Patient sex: M
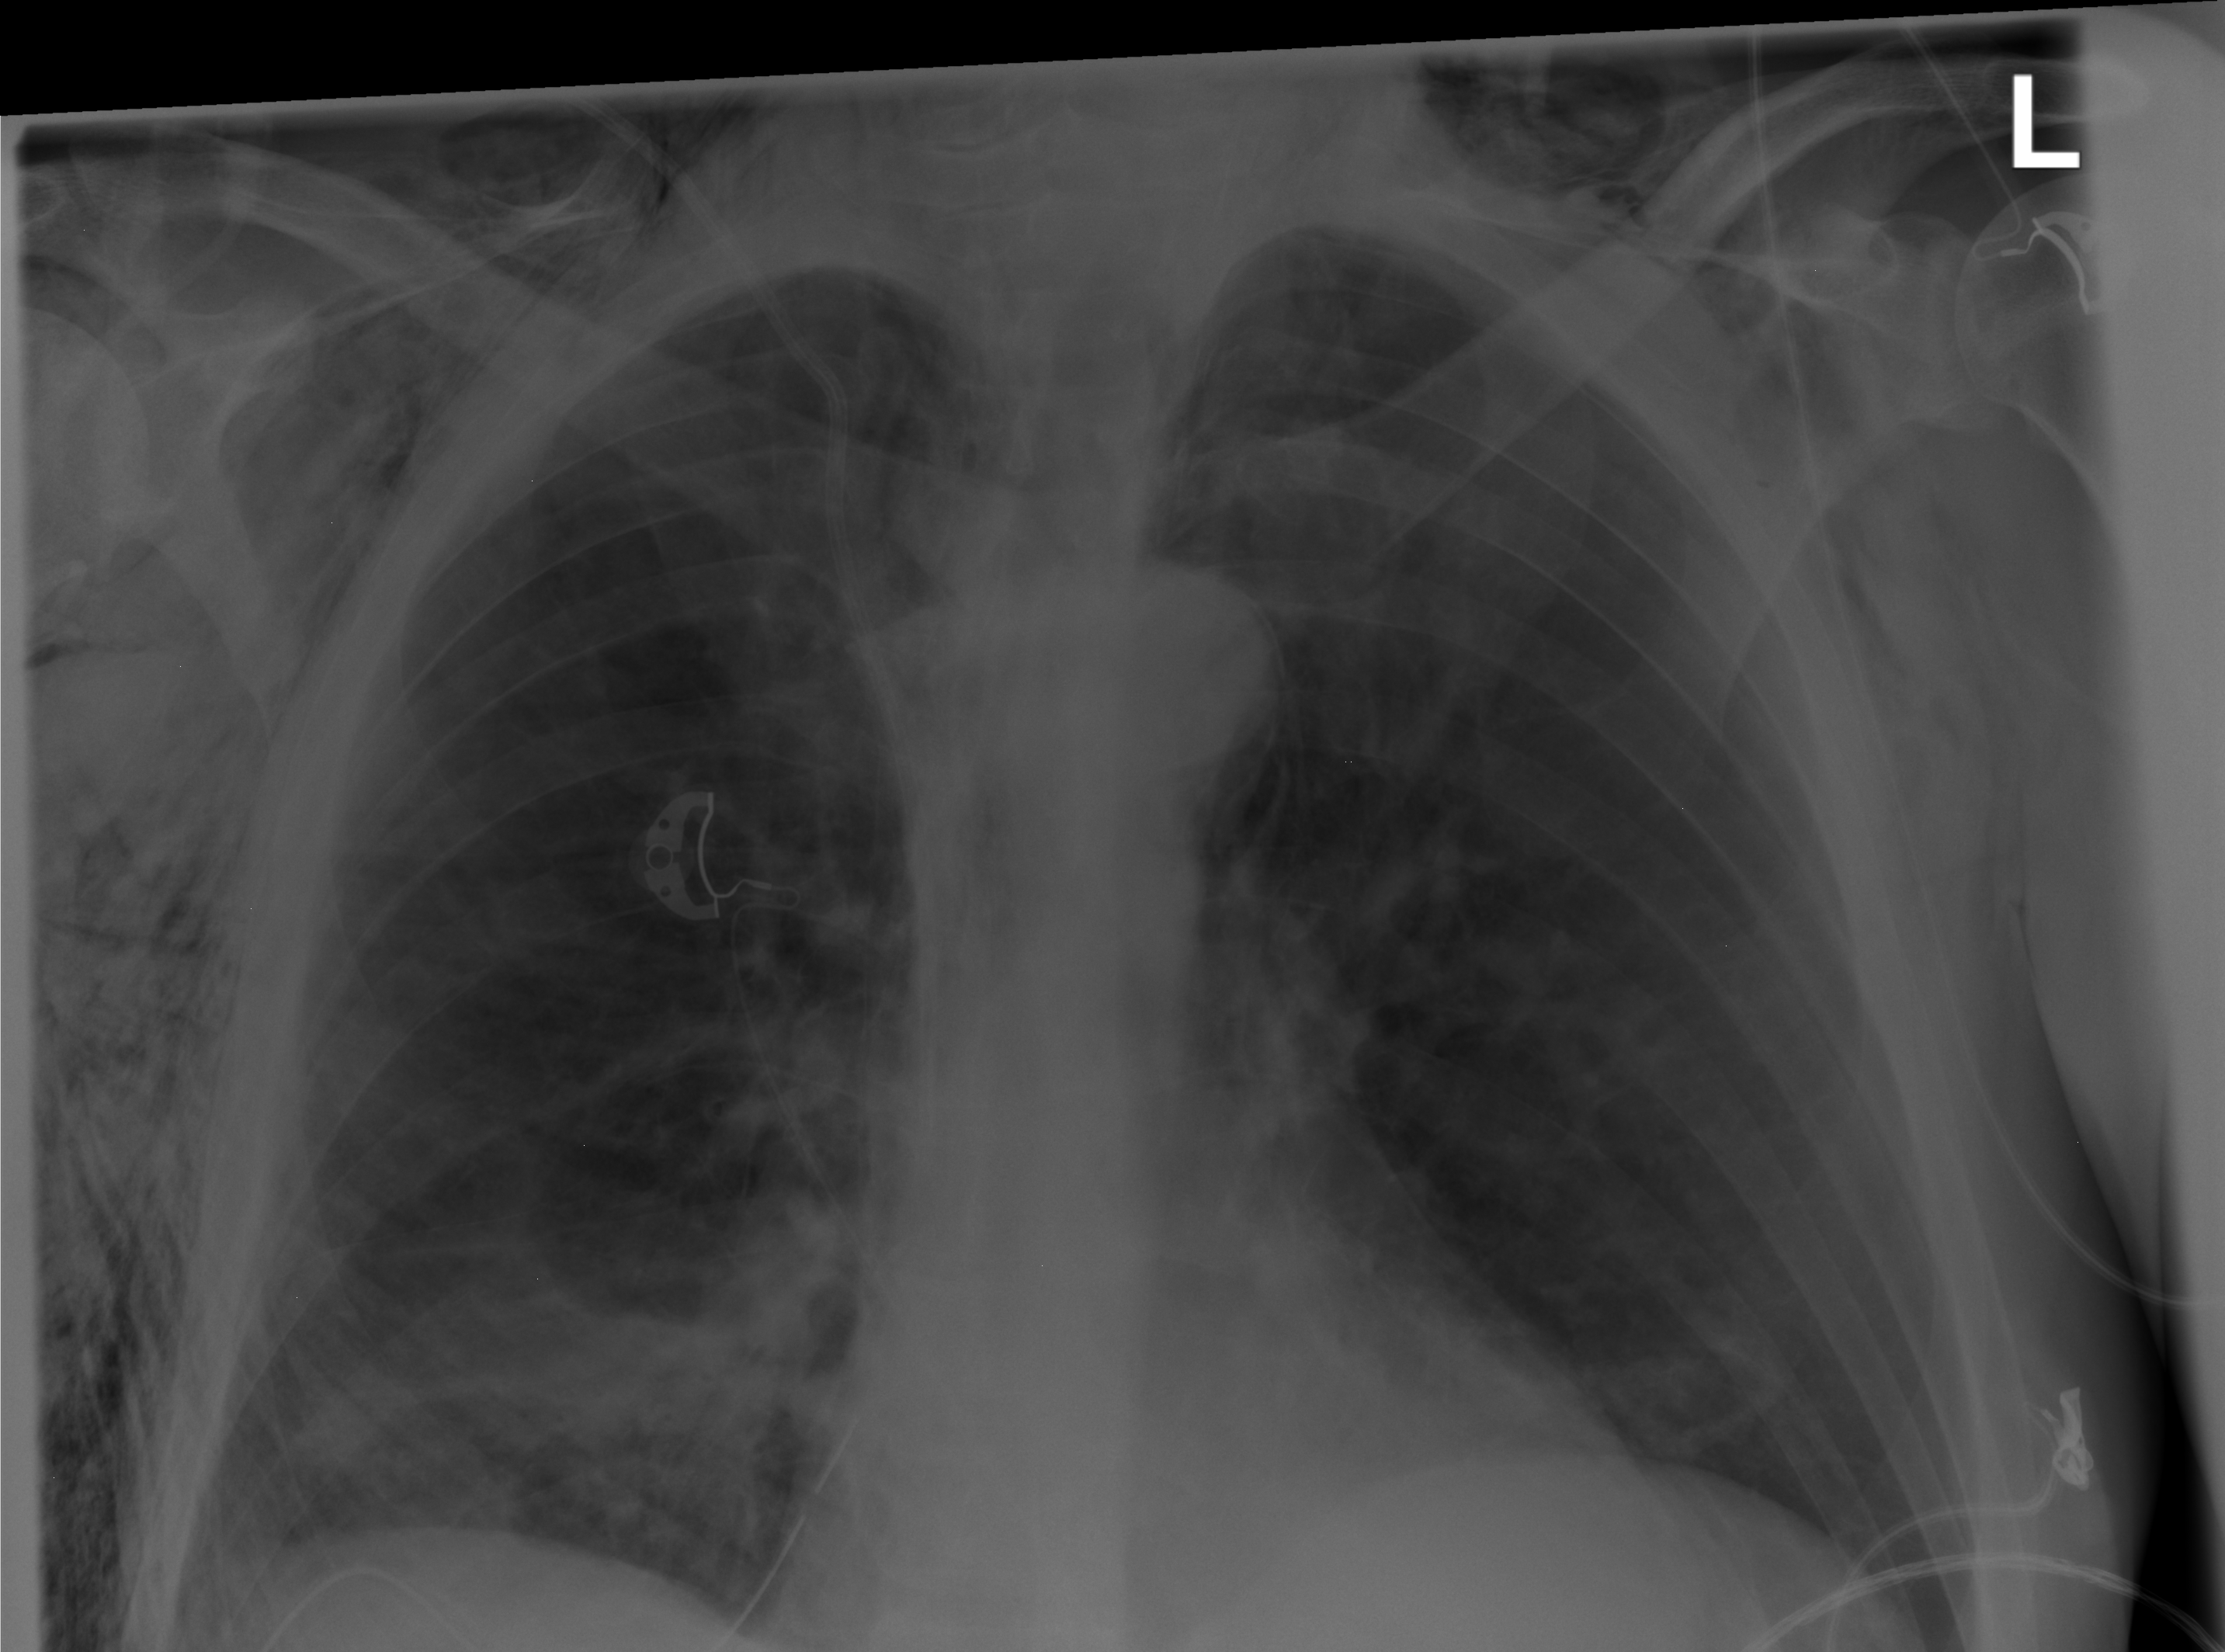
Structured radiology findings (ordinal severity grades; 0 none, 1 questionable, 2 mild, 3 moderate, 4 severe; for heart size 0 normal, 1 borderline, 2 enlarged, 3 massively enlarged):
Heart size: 0
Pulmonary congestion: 0
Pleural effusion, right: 0
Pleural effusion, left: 0
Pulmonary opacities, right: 1
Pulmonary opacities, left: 0
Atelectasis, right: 2
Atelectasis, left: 2